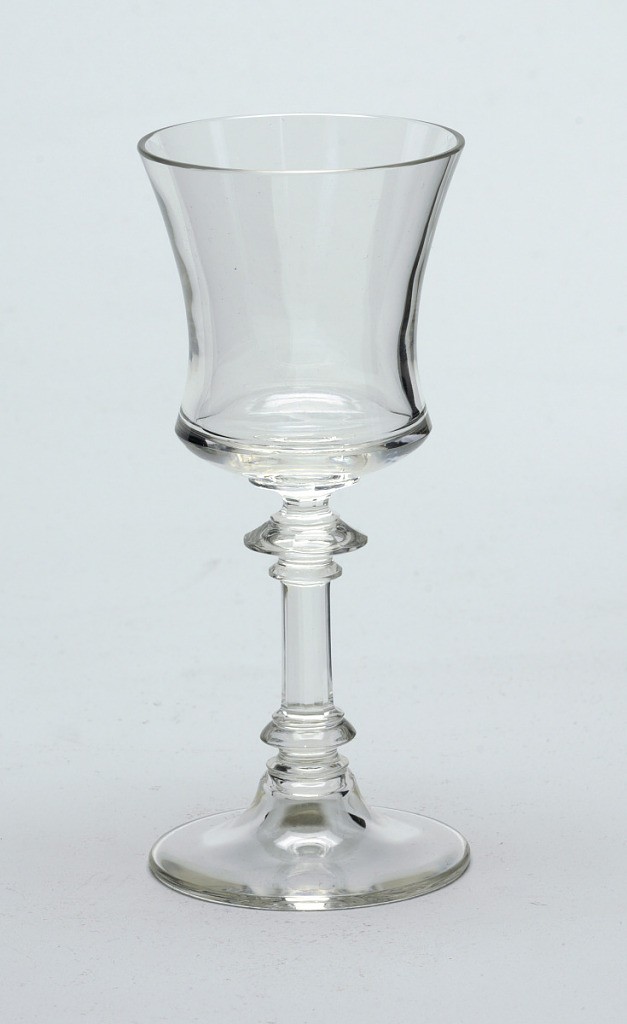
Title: No. 103
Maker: Theophil Hansen, Dutch, 1813 - 1891
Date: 1866
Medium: Mouth-blown crystal, cut and polished ornaments
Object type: Sherry glass
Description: Mouth-blown crystal sherry glass, cut and polished in the "Greek" style.